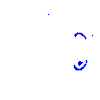
Particle: kaon